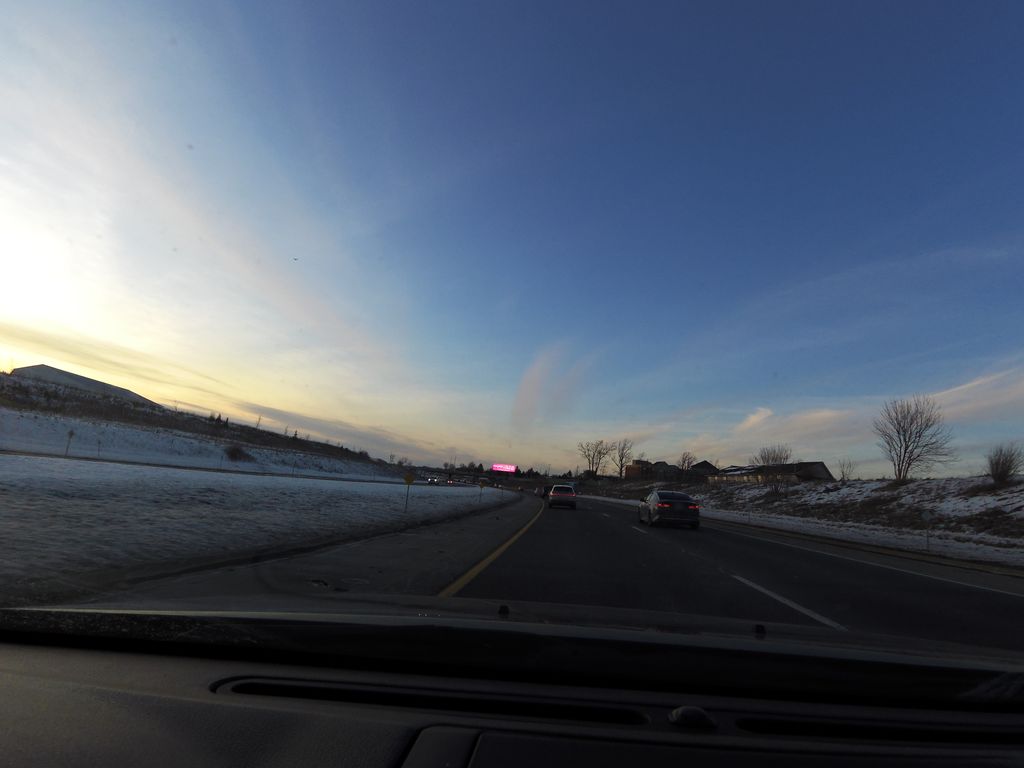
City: hamilton